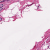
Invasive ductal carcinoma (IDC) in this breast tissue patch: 0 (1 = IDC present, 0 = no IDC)